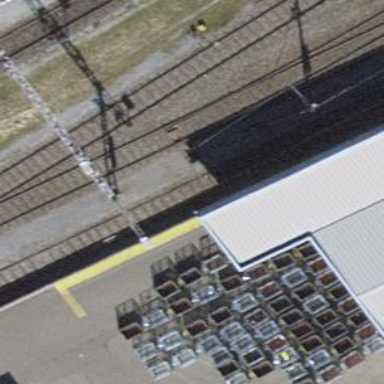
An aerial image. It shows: Railway switch.